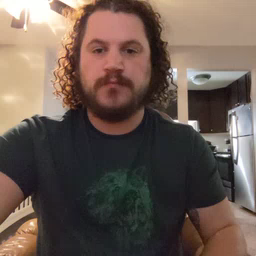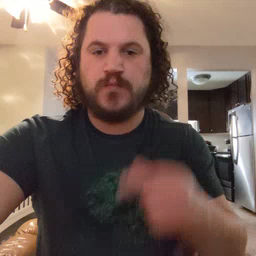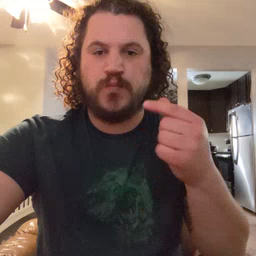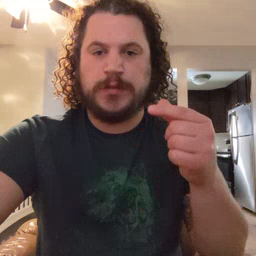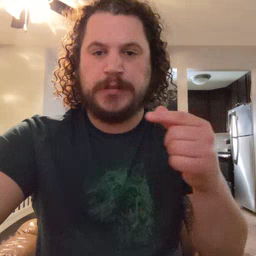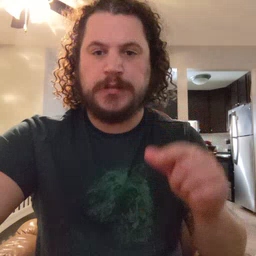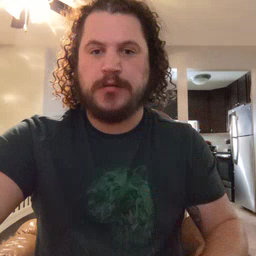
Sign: green